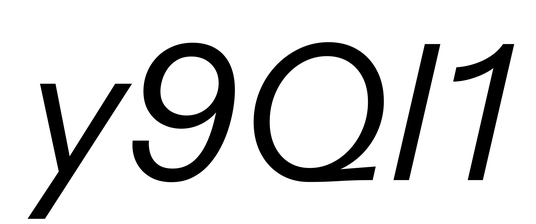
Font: InstrumentSans-Italic_Italic